You are looking at the short-time Fourier spectrogram of a bearing's acceleration signal. Diagnose the bearing from this image, choosing from: normal, inner_race, outer_race, ball.
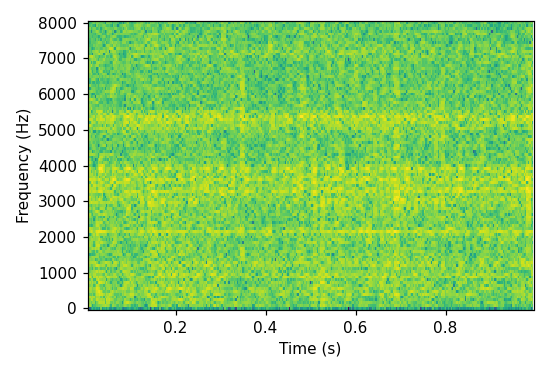
Answer: inner_race